Interaction volume radius: 5 \u00c5
Interaction volume height: 10 \u00c5
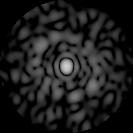
Disorder parameter: 0.8511